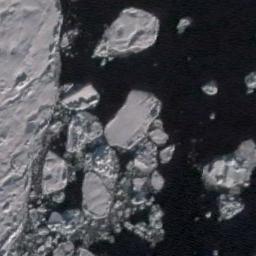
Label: sea_ice